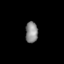
Tissue: prostate
Cell type: T cells
Senescence score: 0.818
Nuclear area (px): 254
Mean DAPI intensity: 138.854